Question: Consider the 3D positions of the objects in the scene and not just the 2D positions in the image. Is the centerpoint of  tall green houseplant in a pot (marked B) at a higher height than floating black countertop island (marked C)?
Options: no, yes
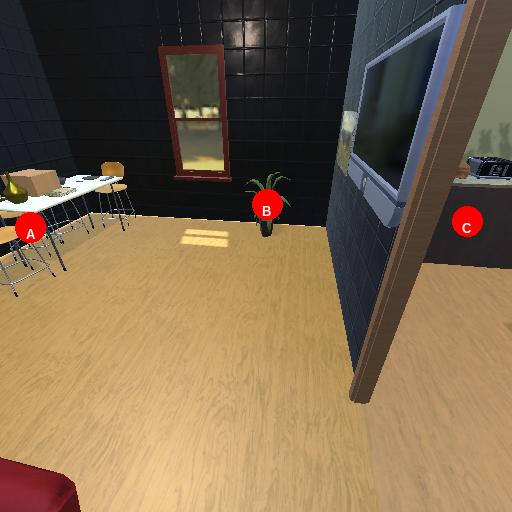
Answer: no